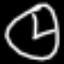
Label: clock